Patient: sex M, age 35
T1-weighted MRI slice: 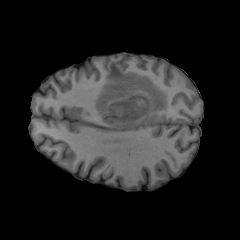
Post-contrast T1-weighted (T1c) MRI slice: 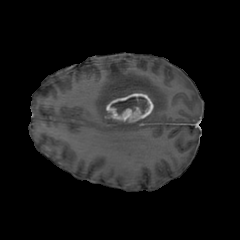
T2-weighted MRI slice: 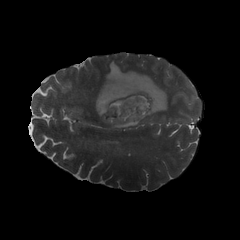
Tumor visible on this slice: yes
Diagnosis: Glioblastoma, IDH-wildtype
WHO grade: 4